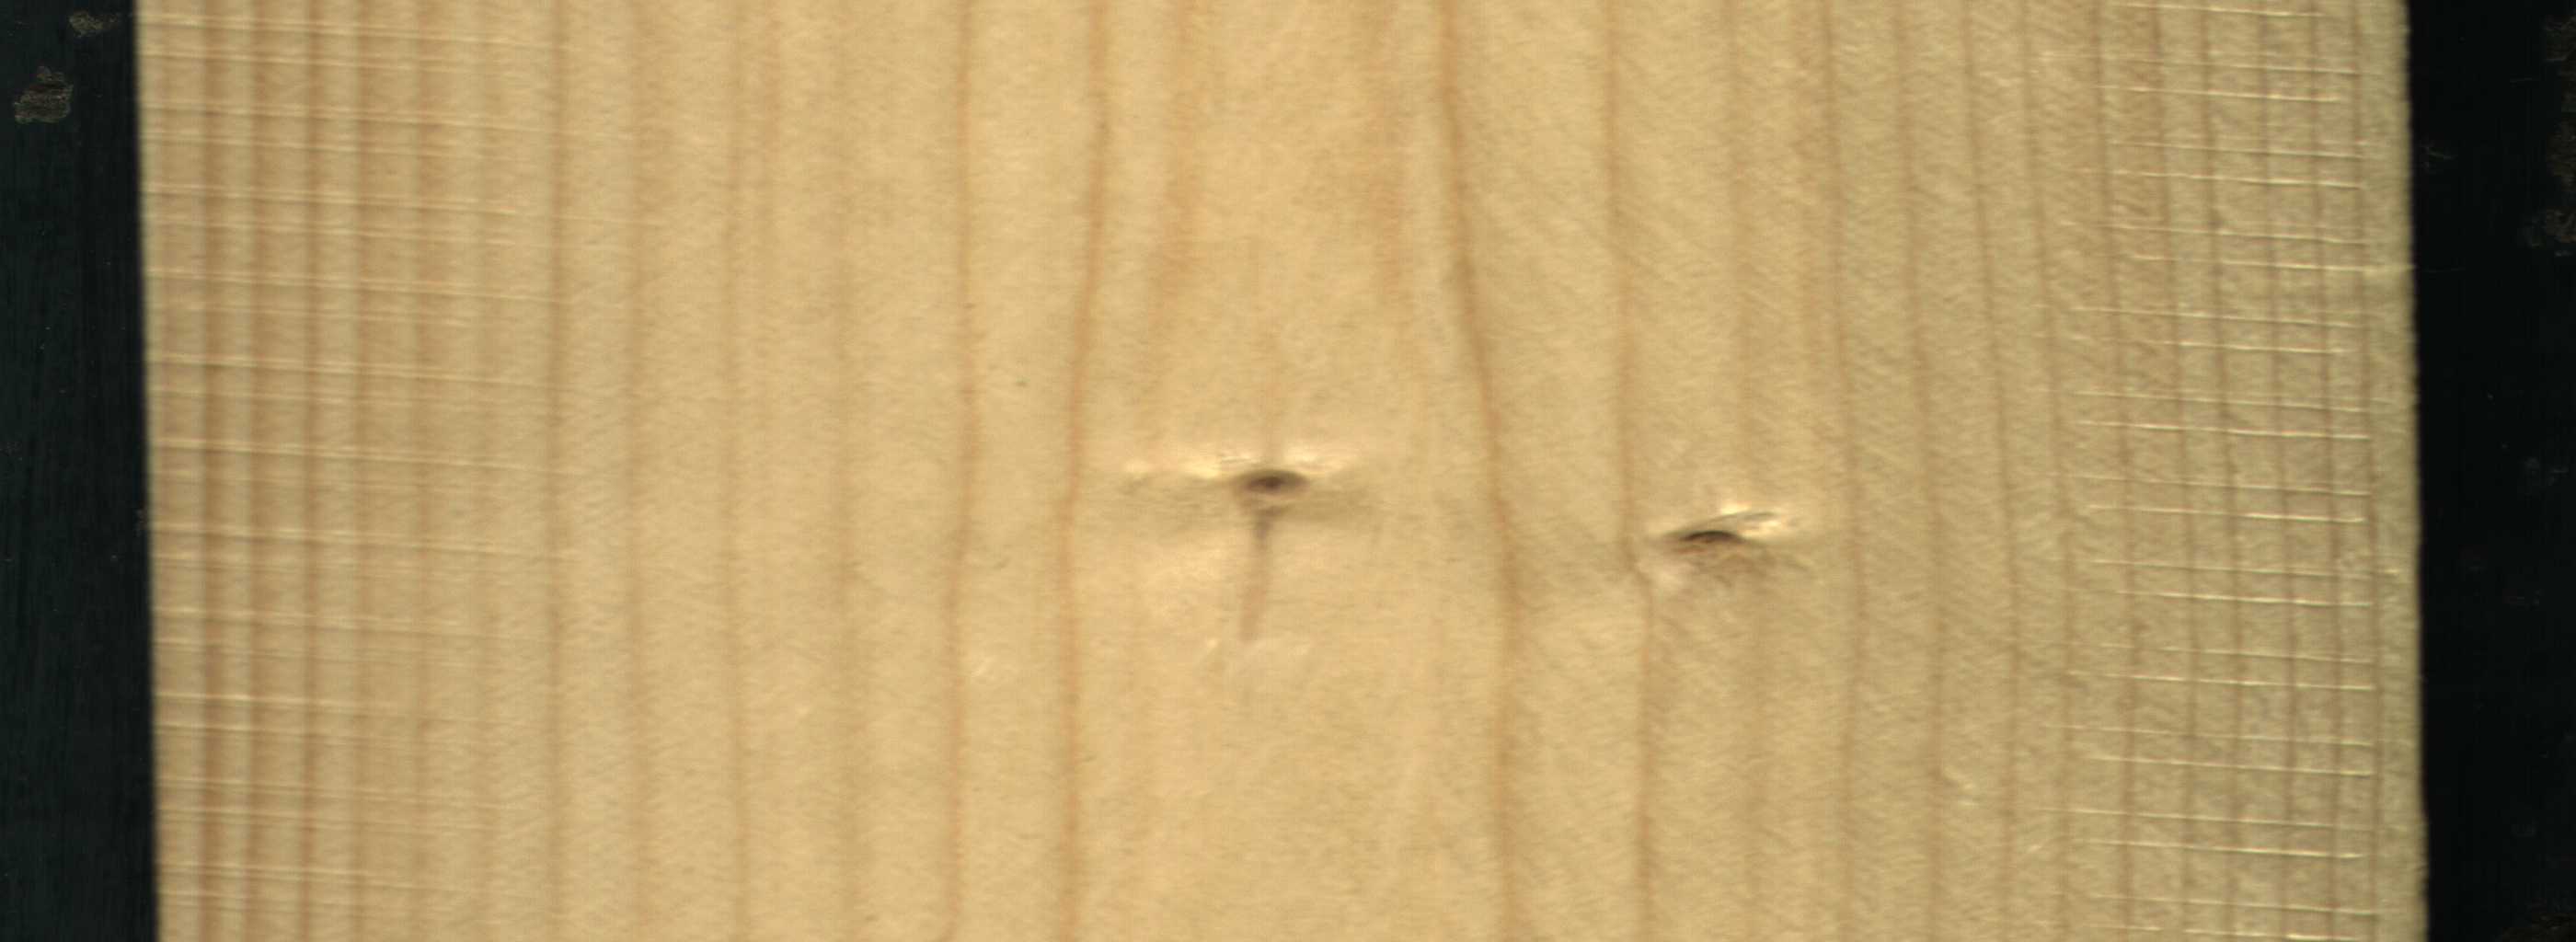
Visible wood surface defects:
Live_Knot
Live_Knot